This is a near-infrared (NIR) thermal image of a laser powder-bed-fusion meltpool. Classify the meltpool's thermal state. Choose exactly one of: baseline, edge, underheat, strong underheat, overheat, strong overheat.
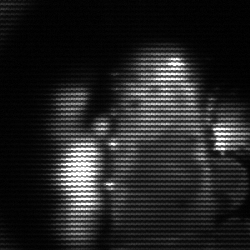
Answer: strong underheat